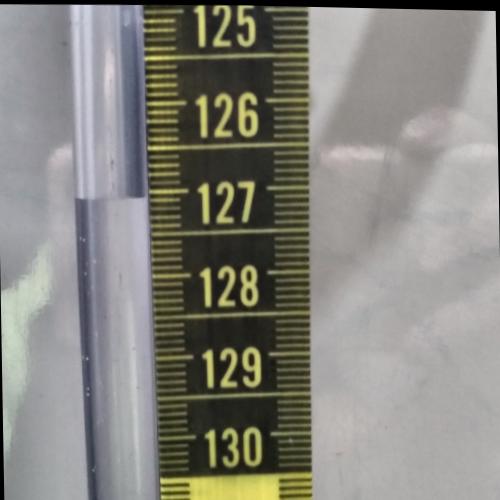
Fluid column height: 127.1 cm